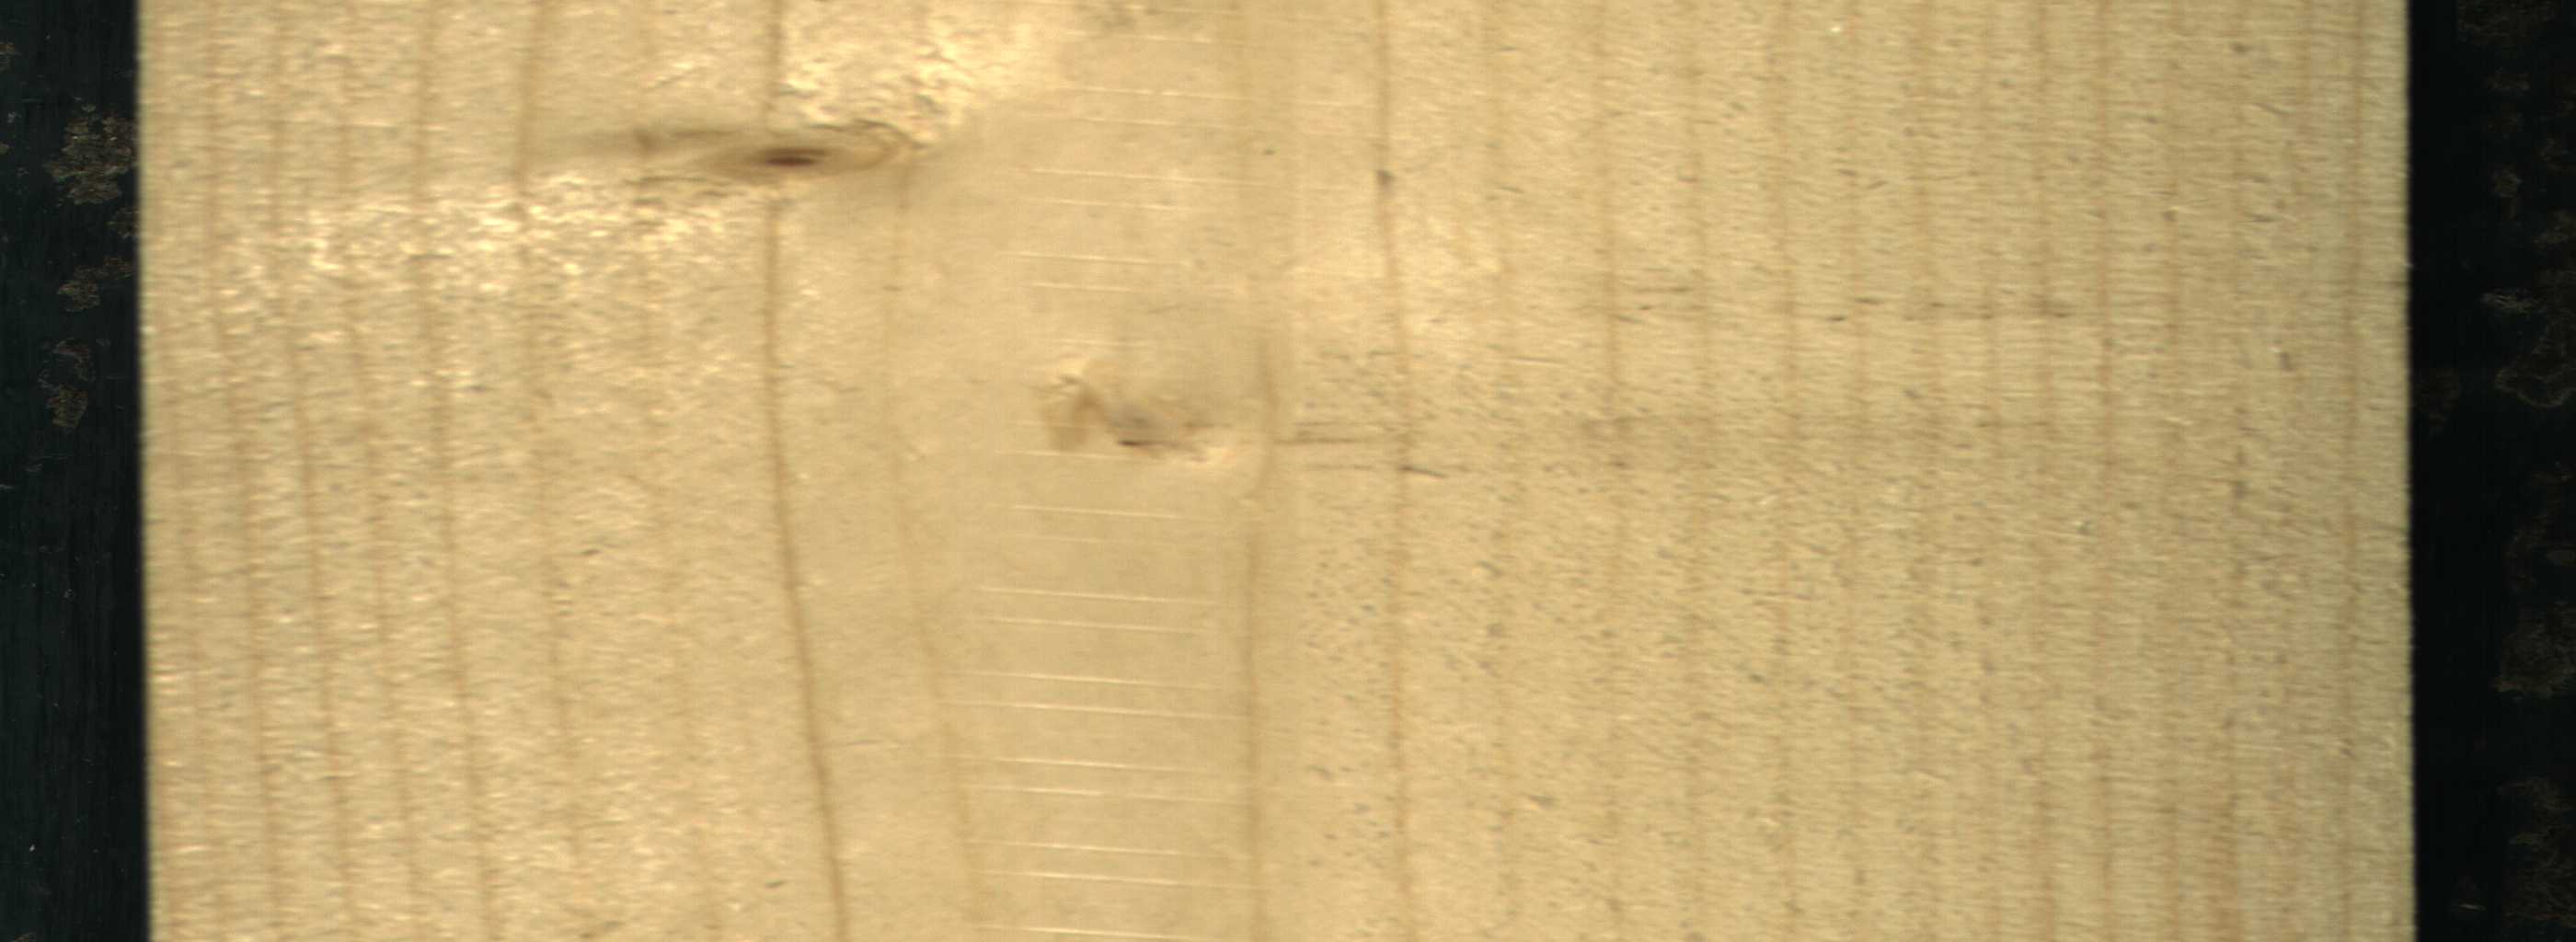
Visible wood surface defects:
Live_Knot